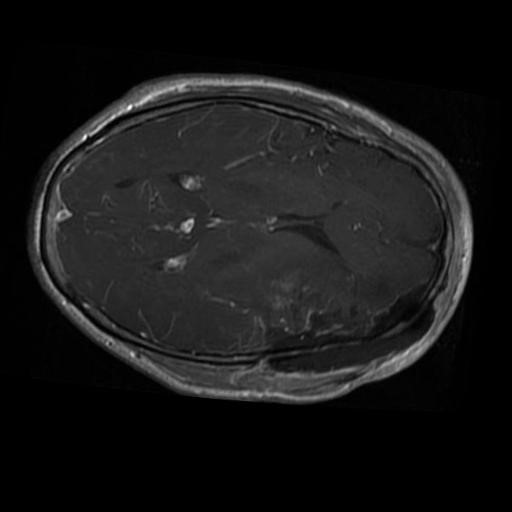
Label: brain_glioma